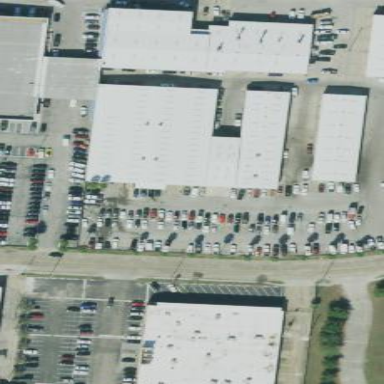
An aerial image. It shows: Building that houses car shop.